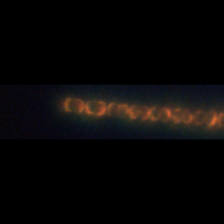
Taxon: Chaetoceros
Group: Diatoms